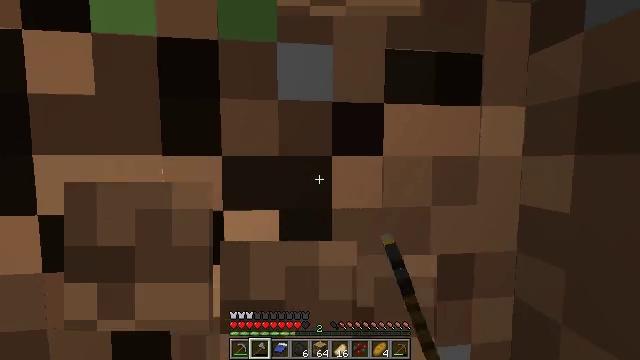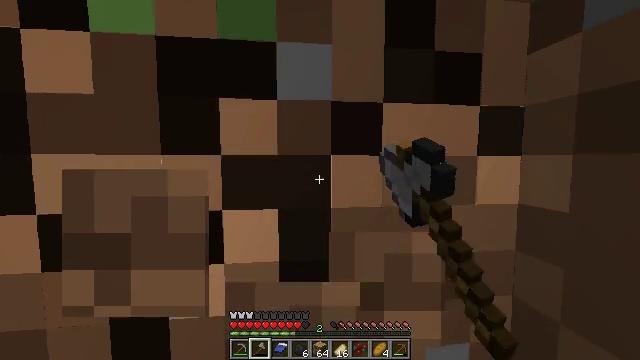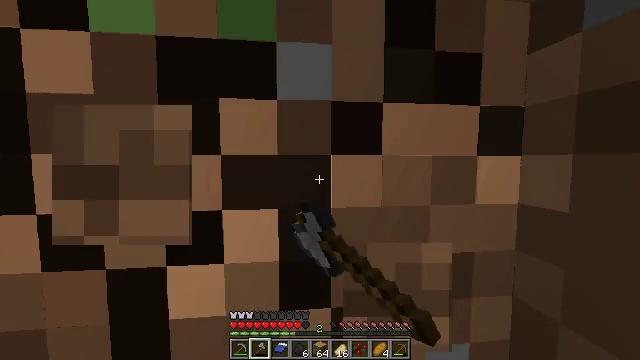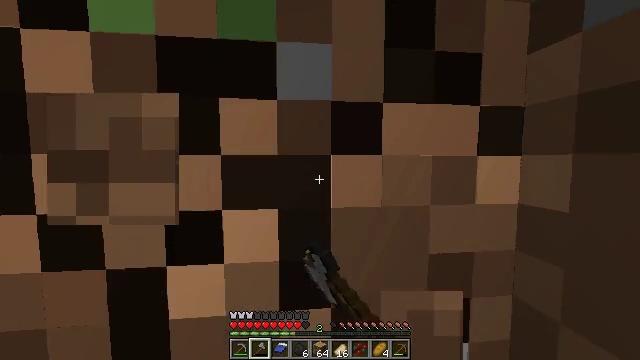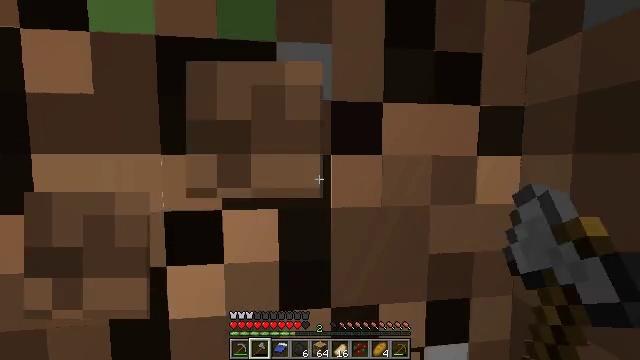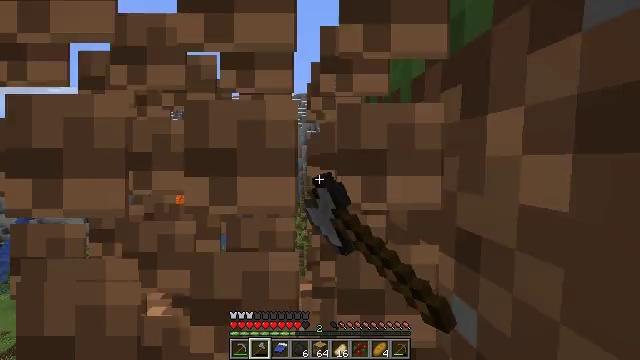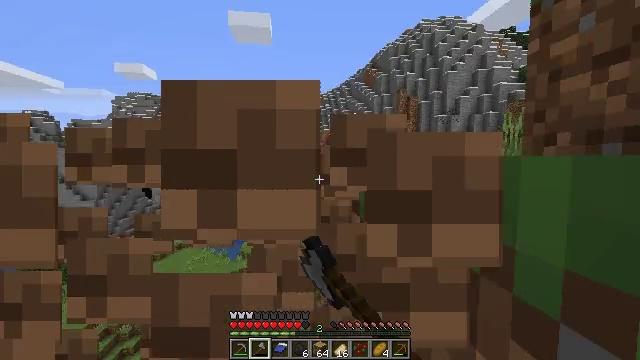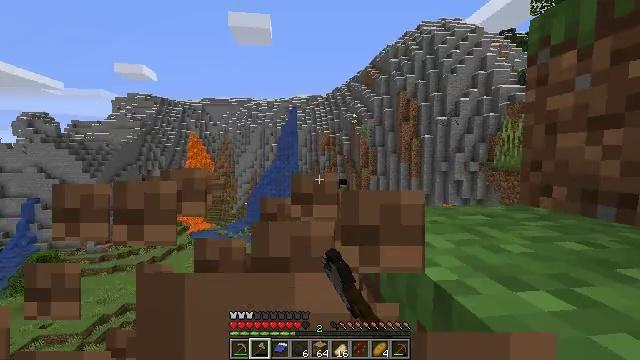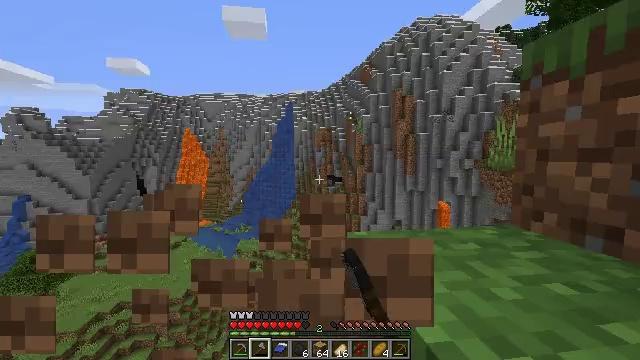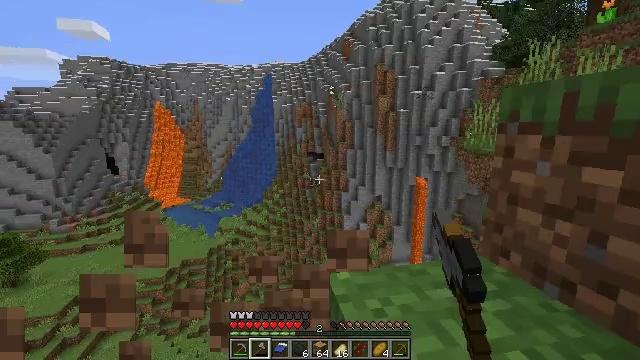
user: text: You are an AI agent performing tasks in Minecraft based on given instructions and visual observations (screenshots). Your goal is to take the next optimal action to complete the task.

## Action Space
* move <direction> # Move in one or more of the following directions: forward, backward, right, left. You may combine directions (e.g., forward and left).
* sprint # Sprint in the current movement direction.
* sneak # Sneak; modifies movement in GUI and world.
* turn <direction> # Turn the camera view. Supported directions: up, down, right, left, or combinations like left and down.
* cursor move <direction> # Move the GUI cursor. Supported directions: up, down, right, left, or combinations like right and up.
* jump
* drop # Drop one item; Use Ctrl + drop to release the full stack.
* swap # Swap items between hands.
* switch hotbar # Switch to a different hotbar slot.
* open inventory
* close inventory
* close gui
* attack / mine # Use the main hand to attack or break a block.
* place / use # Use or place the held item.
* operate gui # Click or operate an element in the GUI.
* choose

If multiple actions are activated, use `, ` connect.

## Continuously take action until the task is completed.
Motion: motion action
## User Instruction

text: Harvest grass block to clear the area.
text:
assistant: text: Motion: attack / mine
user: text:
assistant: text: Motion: attack / mine
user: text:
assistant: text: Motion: attack / mine
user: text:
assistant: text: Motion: attack / mine
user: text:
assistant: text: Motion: attack / mine
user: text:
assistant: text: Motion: attack / mine, jump
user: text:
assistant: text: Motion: attack / mine, jump
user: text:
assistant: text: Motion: move forward, attack / mine, jump
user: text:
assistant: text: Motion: move forward, turn right and down, attack / mine, jump
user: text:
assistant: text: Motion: attack / mine, jump